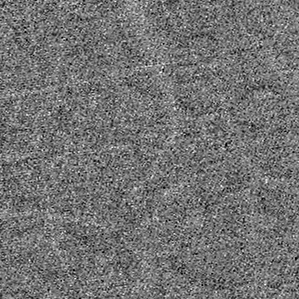
Label: frost